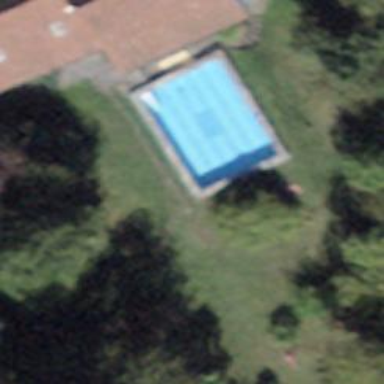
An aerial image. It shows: Swimming pool located in leisure land.